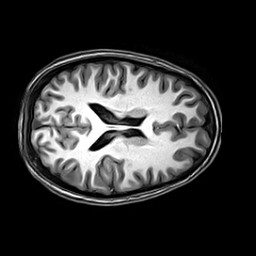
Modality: T1w
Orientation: axial
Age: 20
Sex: female